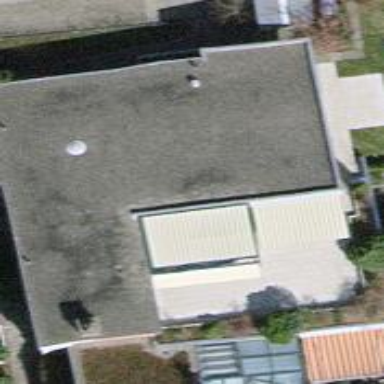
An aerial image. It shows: Terrace building.